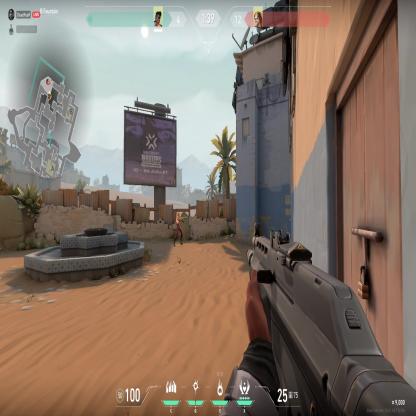
Label: enemy